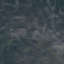
Land use / land cover class: HerbaceousVegetation